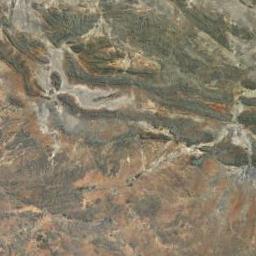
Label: mountain